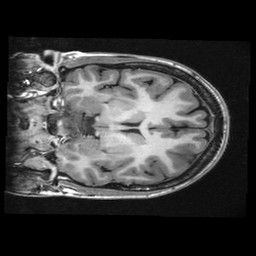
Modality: T1w
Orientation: coronal
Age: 29
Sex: female
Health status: healthy
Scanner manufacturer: ge
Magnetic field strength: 3 T
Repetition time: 0.008236 s
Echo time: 0.003108 s